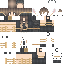
A female human skin with medium skin, wearing brown long hair dressed in a blue hoodie and black pants, featuring a closed mouth.